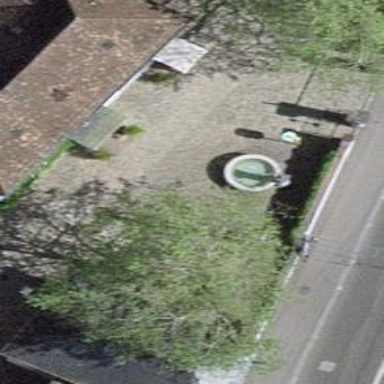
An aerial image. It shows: Beautiful fountain.